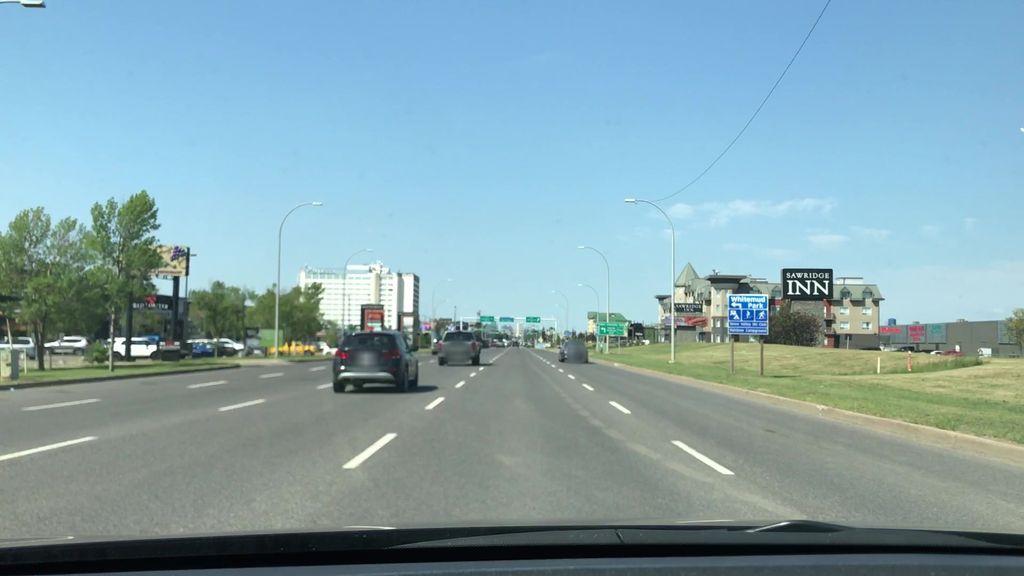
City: edmonton